Field crop: maize
Growth stage: 2
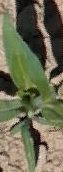
Species: maize